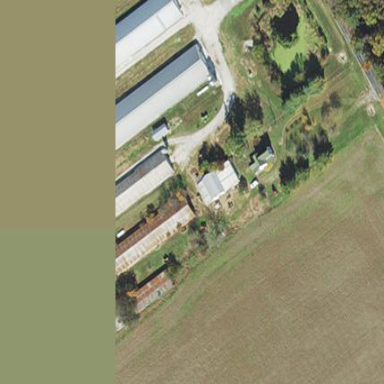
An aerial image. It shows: Farmyard area.